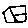
Label: house